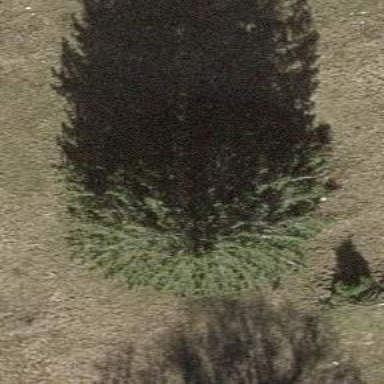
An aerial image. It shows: Beautiful tree in nature.